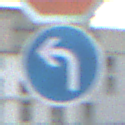
Verkehrszeichen: VorgeschriebeneFahrtrichtungLinks
Zusatzzeichen oben: Stop
Umgebung: Outdoor, Urban
Tageszeit: SunriseSunset
Wetter: PartlyCloudy
Licht: Natural
Jahreszeit: NotSpecified
Kontrast: LowContrast